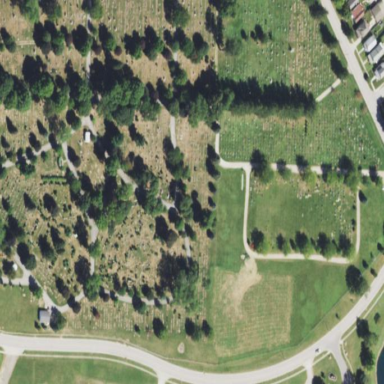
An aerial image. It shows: Cemetery.